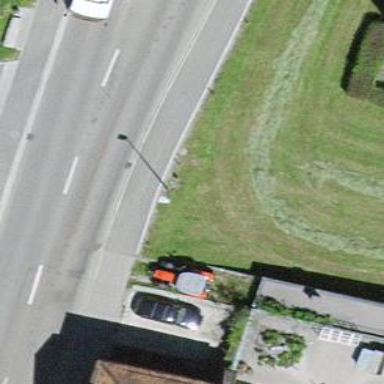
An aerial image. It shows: Asphalt sidewalk.